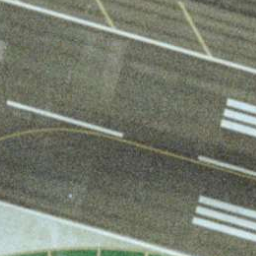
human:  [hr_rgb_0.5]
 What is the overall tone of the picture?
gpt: runway